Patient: sex M, age 47
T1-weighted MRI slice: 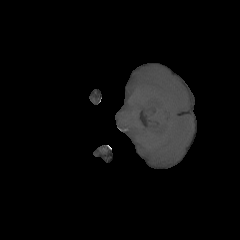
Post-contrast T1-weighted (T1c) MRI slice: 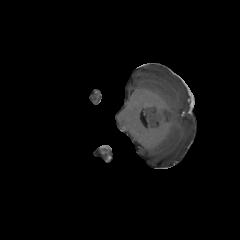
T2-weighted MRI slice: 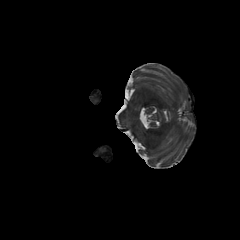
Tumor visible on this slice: no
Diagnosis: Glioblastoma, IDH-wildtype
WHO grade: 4